Question: I am stuck on a problem from a textbook. It asks:
> Write your own square root approximation function using the equation 'Xk+1 = 1/2 * (Xk + n/(Xk)', where 'X0 = 1'.This equation says that the sqrt'n' can be found by repeatedly computing the next Xi term. The larger number of terms used, the better the answer. Allow your function to have two input parameters, the number that you want the square root of and the number of terms to compute.'
I am using Python3.5.2 for this.

Thanks!
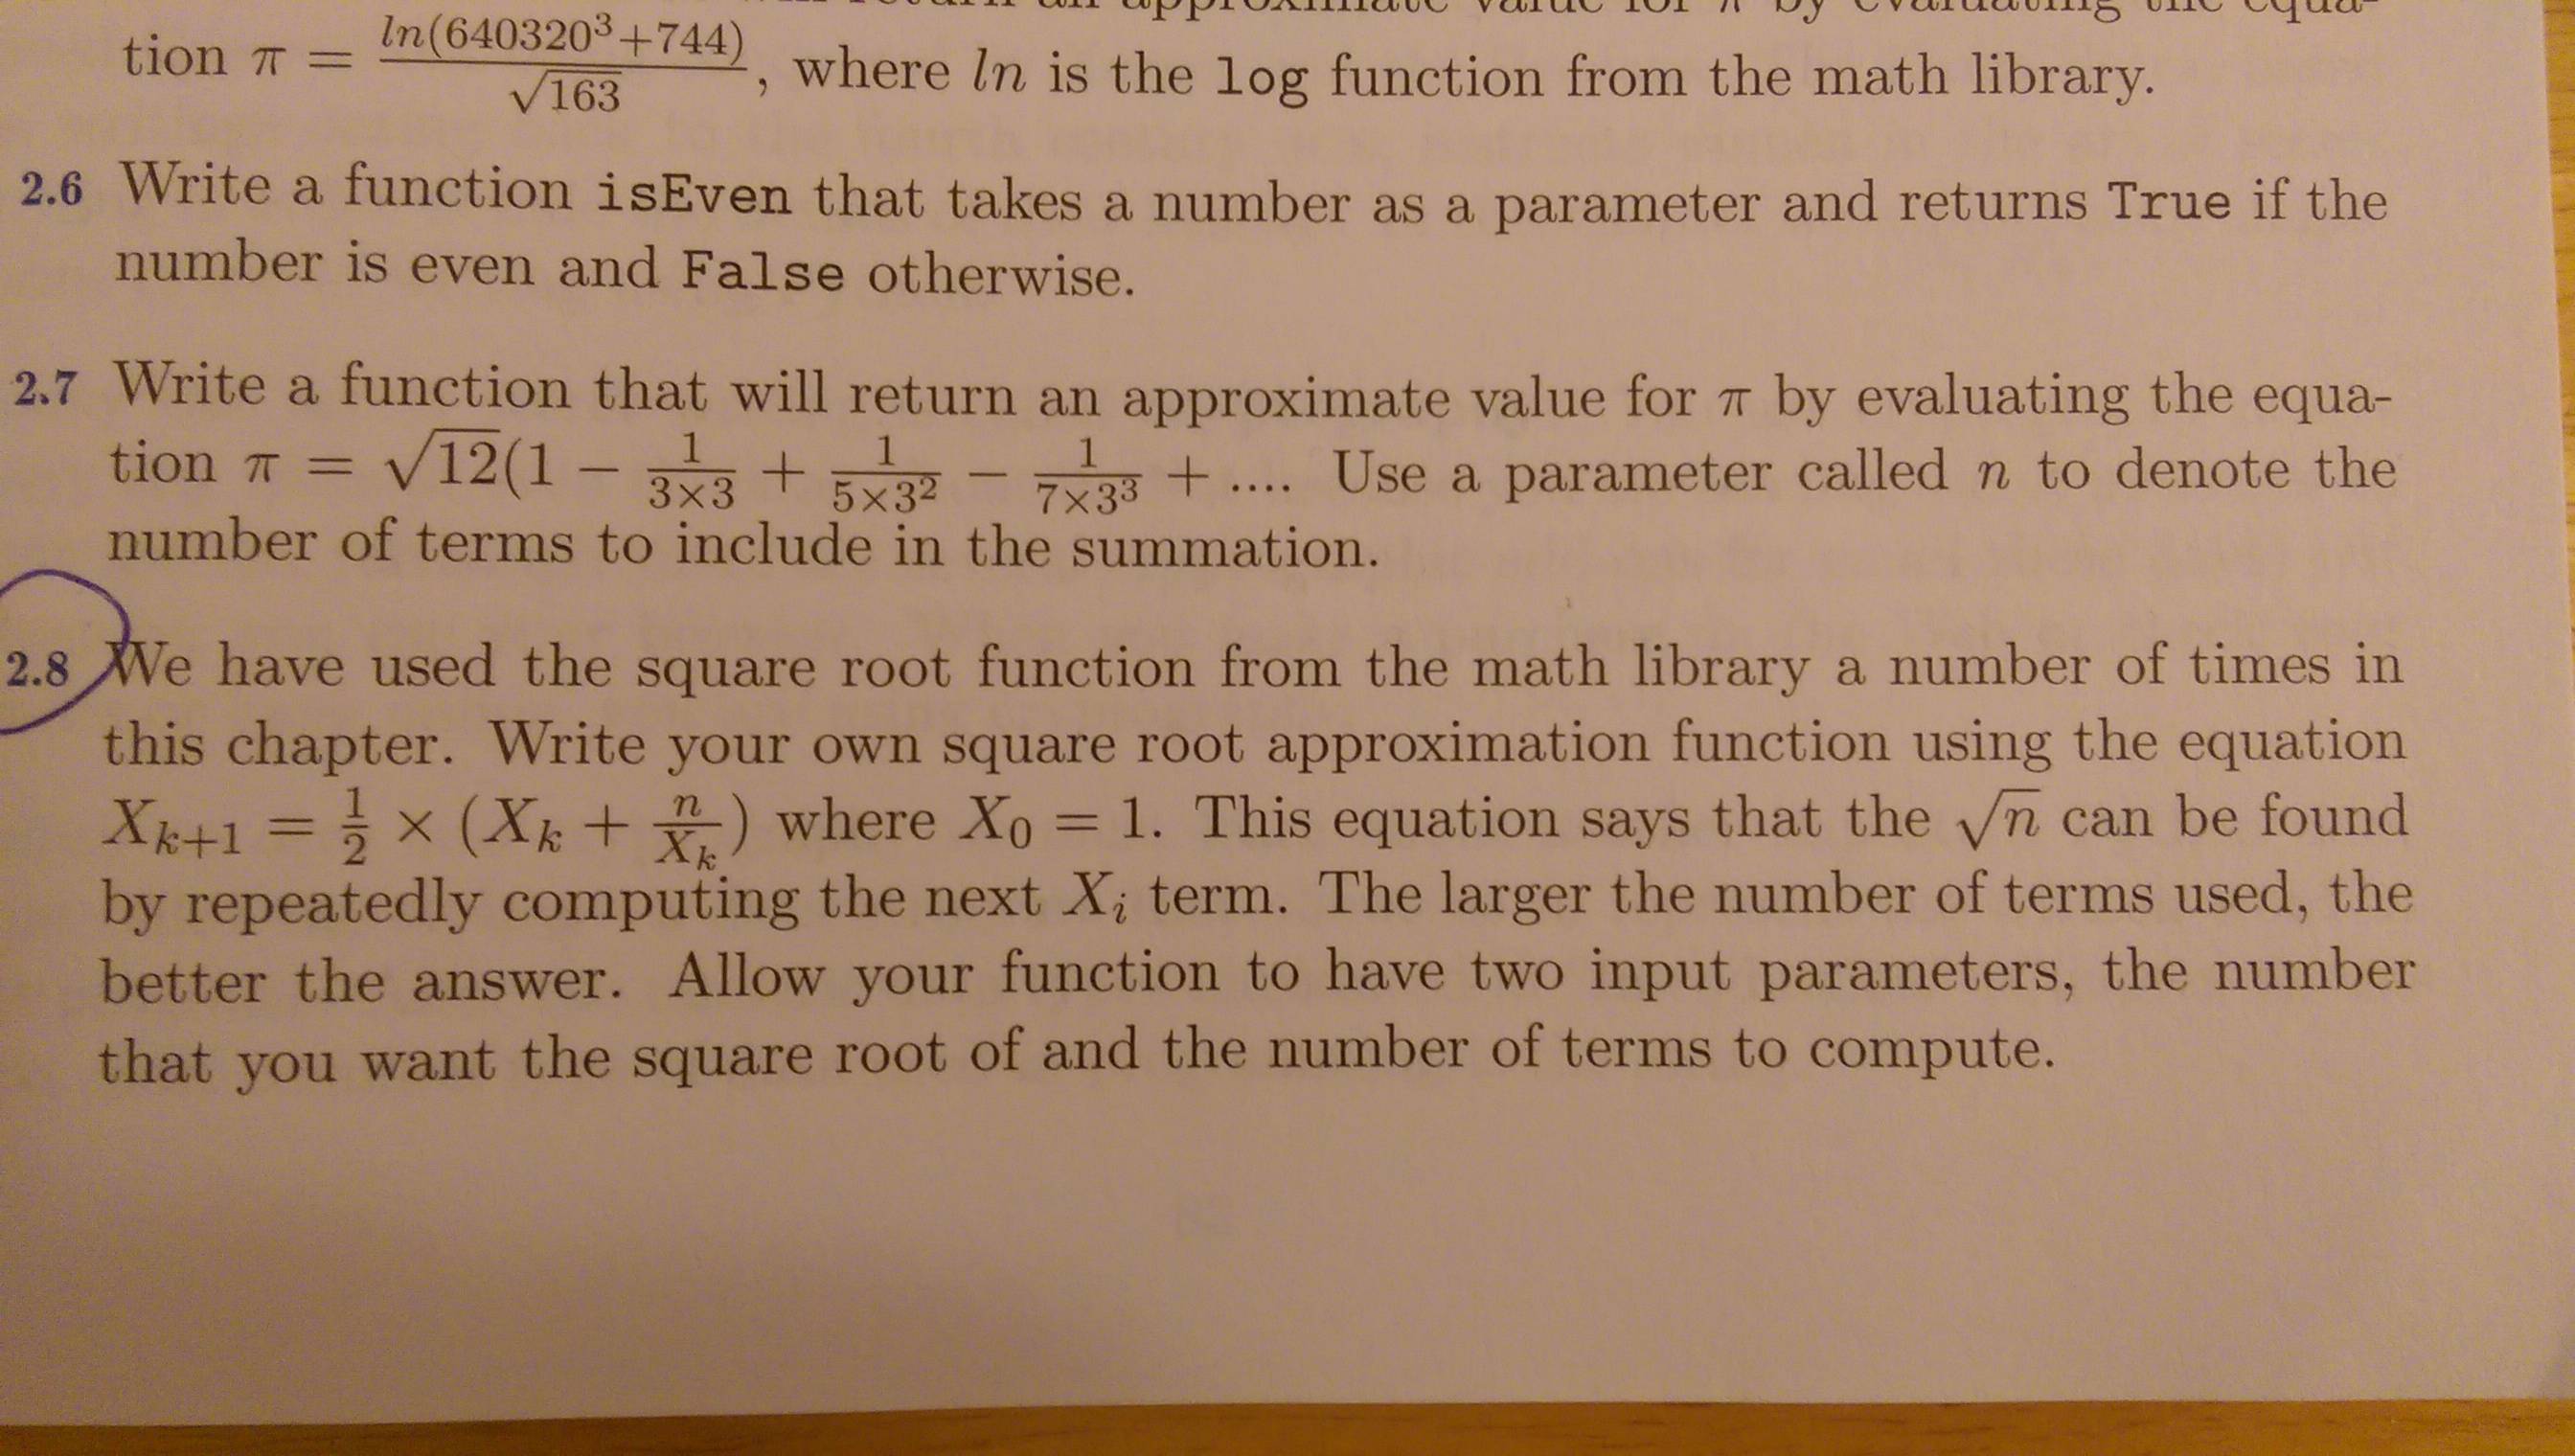
Answer: A new school year, an old Babylonian method.
So, I won't solve this for you, but I can get you started.
We can write a little function that computes each 'x_{k+1}':
'''
def sqrt_step(n, xk):
return 1/2.0 * (xk + float(n)/xk)
'''
Let's set 'n = 100'.
'''
sqrt_step(100, 1) # returns 50.5
'''
Now let's feed that number into the function a few more times:
'''
sqrt_step(100, 50.5) # 26.2
sqrt_step(100, 26.2) # 15.0
sqrt_step(100, 15.0) # 10.8
'''
...this converges to 10 as 'k' goes to infinity.
Now, if only there was a way to perform an operation over and over again 'k' times...I'm thinking of a three letter word that starts with 'f' and rhymes with 'ore'...
---
# EDIT
You've made an honest effort to solve the problem -- which I'm going to is a homework and an assignment.
You can solve this simply by using the 'sqrt_step' function inside of a new function. This can be done as follows:
'''
def square_root(n, k):
xk = 1
for i in range(k):
xk = sqrt_step(n, xk) # or just: xk = 1/2.0 * (xk + float(n)/xk)
return xk
'''
Tests:
'''
square_root(64, 100) # 8.0
square_root(144, 100) # 12.0
'''
As you become more advanced, you will learn about functional programming techniques that allow you to avoid overwriting variables and explicitly writing 'for' loops. For now however, this is the most straightforward approach.